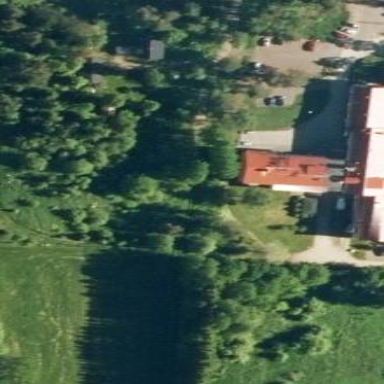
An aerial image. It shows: Building that serves as nursing home.